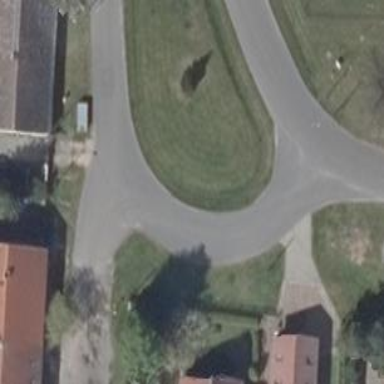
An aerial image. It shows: Residential road with asphalt surface.